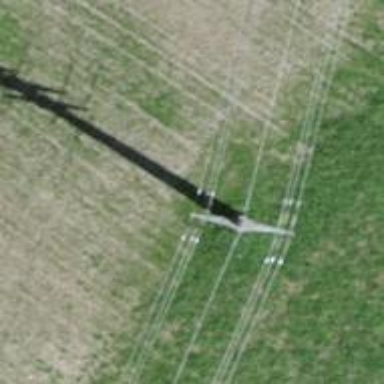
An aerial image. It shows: Power pole.